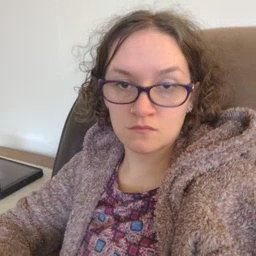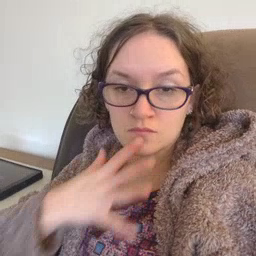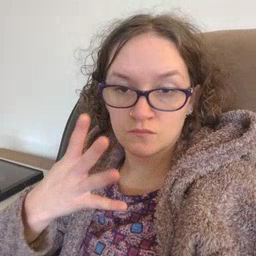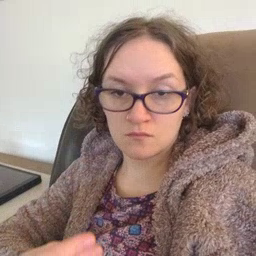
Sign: wet